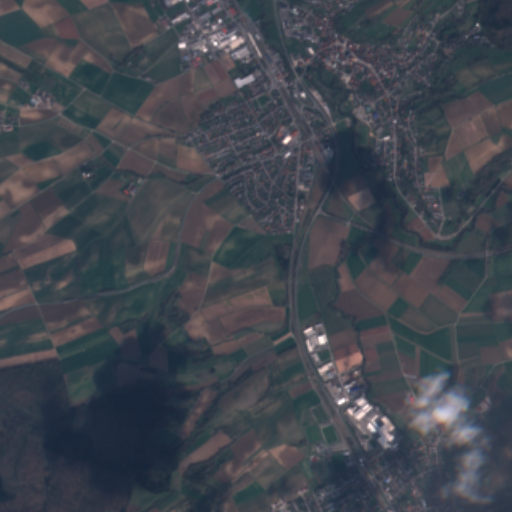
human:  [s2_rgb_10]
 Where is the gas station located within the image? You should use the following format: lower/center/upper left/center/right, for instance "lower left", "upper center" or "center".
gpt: The gas station is located in the upper center of the image.
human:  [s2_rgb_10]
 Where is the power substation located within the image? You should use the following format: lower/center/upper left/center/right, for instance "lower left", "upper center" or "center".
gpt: The power substation is located in the upper of the image.
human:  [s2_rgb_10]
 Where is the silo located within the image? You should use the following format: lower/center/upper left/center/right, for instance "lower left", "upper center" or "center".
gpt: The silo is located in the upper center of the image.
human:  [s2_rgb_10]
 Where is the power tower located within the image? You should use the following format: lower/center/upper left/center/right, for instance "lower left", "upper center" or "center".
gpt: There is no power tower in the image.